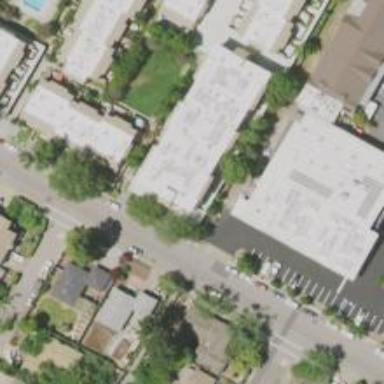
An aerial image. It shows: Commercial building.